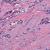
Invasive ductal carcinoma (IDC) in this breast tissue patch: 1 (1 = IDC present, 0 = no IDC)